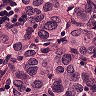
Metastatic tissue present: yes